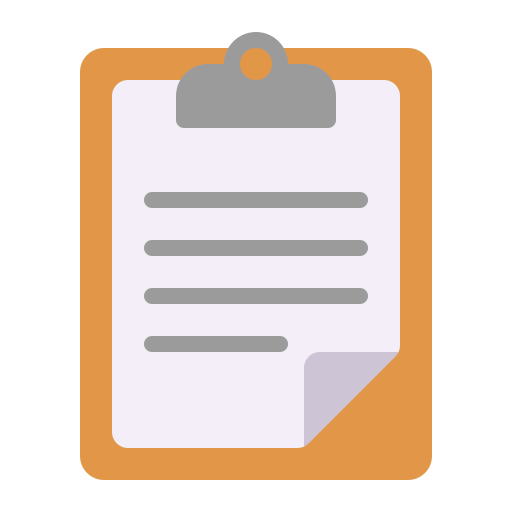
clipboard flat